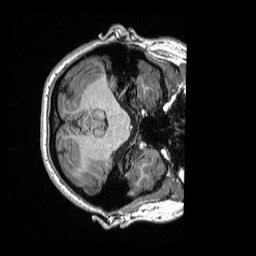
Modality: T1w
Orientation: axial
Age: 20
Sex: female
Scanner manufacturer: siemens
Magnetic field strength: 3 T
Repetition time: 2.3 s
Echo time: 0.00298 s